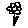
Label: flower